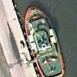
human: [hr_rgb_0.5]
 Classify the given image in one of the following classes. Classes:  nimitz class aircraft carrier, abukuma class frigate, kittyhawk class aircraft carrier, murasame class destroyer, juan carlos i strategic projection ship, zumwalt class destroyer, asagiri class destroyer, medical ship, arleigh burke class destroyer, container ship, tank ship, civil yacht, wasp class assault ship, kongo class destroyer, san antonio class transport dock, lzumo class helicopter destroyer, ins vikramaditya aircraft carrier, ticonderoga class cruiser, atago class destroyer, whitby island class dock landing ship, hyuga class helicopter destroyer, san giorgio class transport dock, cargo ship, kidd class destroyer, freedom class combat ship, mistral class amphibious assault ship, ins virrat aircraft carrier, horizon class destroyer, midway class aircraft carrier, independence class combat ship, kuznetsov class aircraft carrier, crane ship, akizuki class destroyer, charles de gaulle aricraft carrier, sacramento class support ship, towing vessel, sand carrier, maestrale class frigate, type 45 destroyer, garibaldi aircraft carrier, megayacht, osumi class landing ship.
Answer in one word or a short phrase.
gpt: Towing vessel